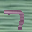
Label: 7